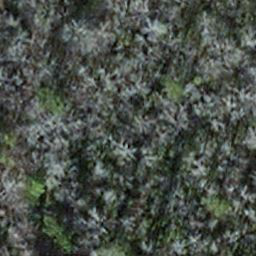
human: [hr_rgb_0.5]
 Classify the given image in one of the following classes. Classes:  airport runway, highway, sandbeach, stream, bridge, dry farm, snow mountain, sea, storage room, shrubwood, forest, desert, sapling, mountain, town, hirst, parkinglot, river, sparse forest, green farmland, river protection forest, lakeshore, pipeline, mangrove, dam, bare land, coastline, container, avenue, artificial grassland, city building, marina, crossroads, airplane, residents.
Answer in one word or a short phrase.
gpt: sapling